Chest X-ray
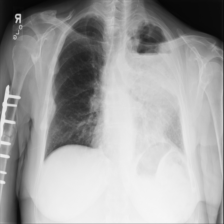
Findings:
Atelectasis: negative
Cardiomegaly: negative
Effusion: negative
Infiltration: negative
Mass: negative
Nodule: negative
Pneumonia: negative
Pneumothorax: negative
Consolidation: negative
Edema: negative
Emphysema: negative
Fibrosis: negative
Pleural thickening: negative
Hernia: negative